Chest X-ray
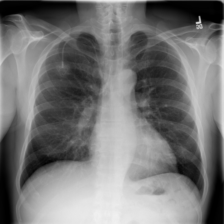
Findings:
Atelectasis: negative
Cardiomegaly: negative
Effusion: negative
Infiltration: negative
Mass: negative
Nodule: negative
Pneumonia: negative
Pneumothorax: negative
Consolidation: negative
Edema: negative
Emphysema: negative
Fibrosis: negative
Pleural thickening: negative
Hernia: negative